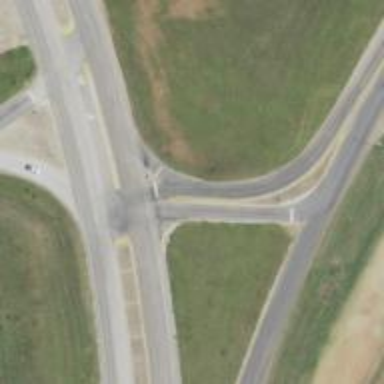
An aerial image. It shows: Secondary road with frontage road.